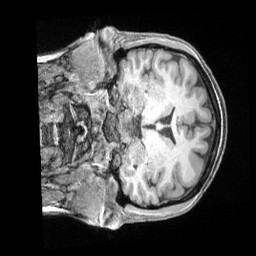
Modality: T1w
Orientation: coronal
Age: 37
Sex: female
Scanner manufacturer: siemens
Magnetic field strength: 3 T
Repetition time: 2 s
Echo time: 0.00211 s